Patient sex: M
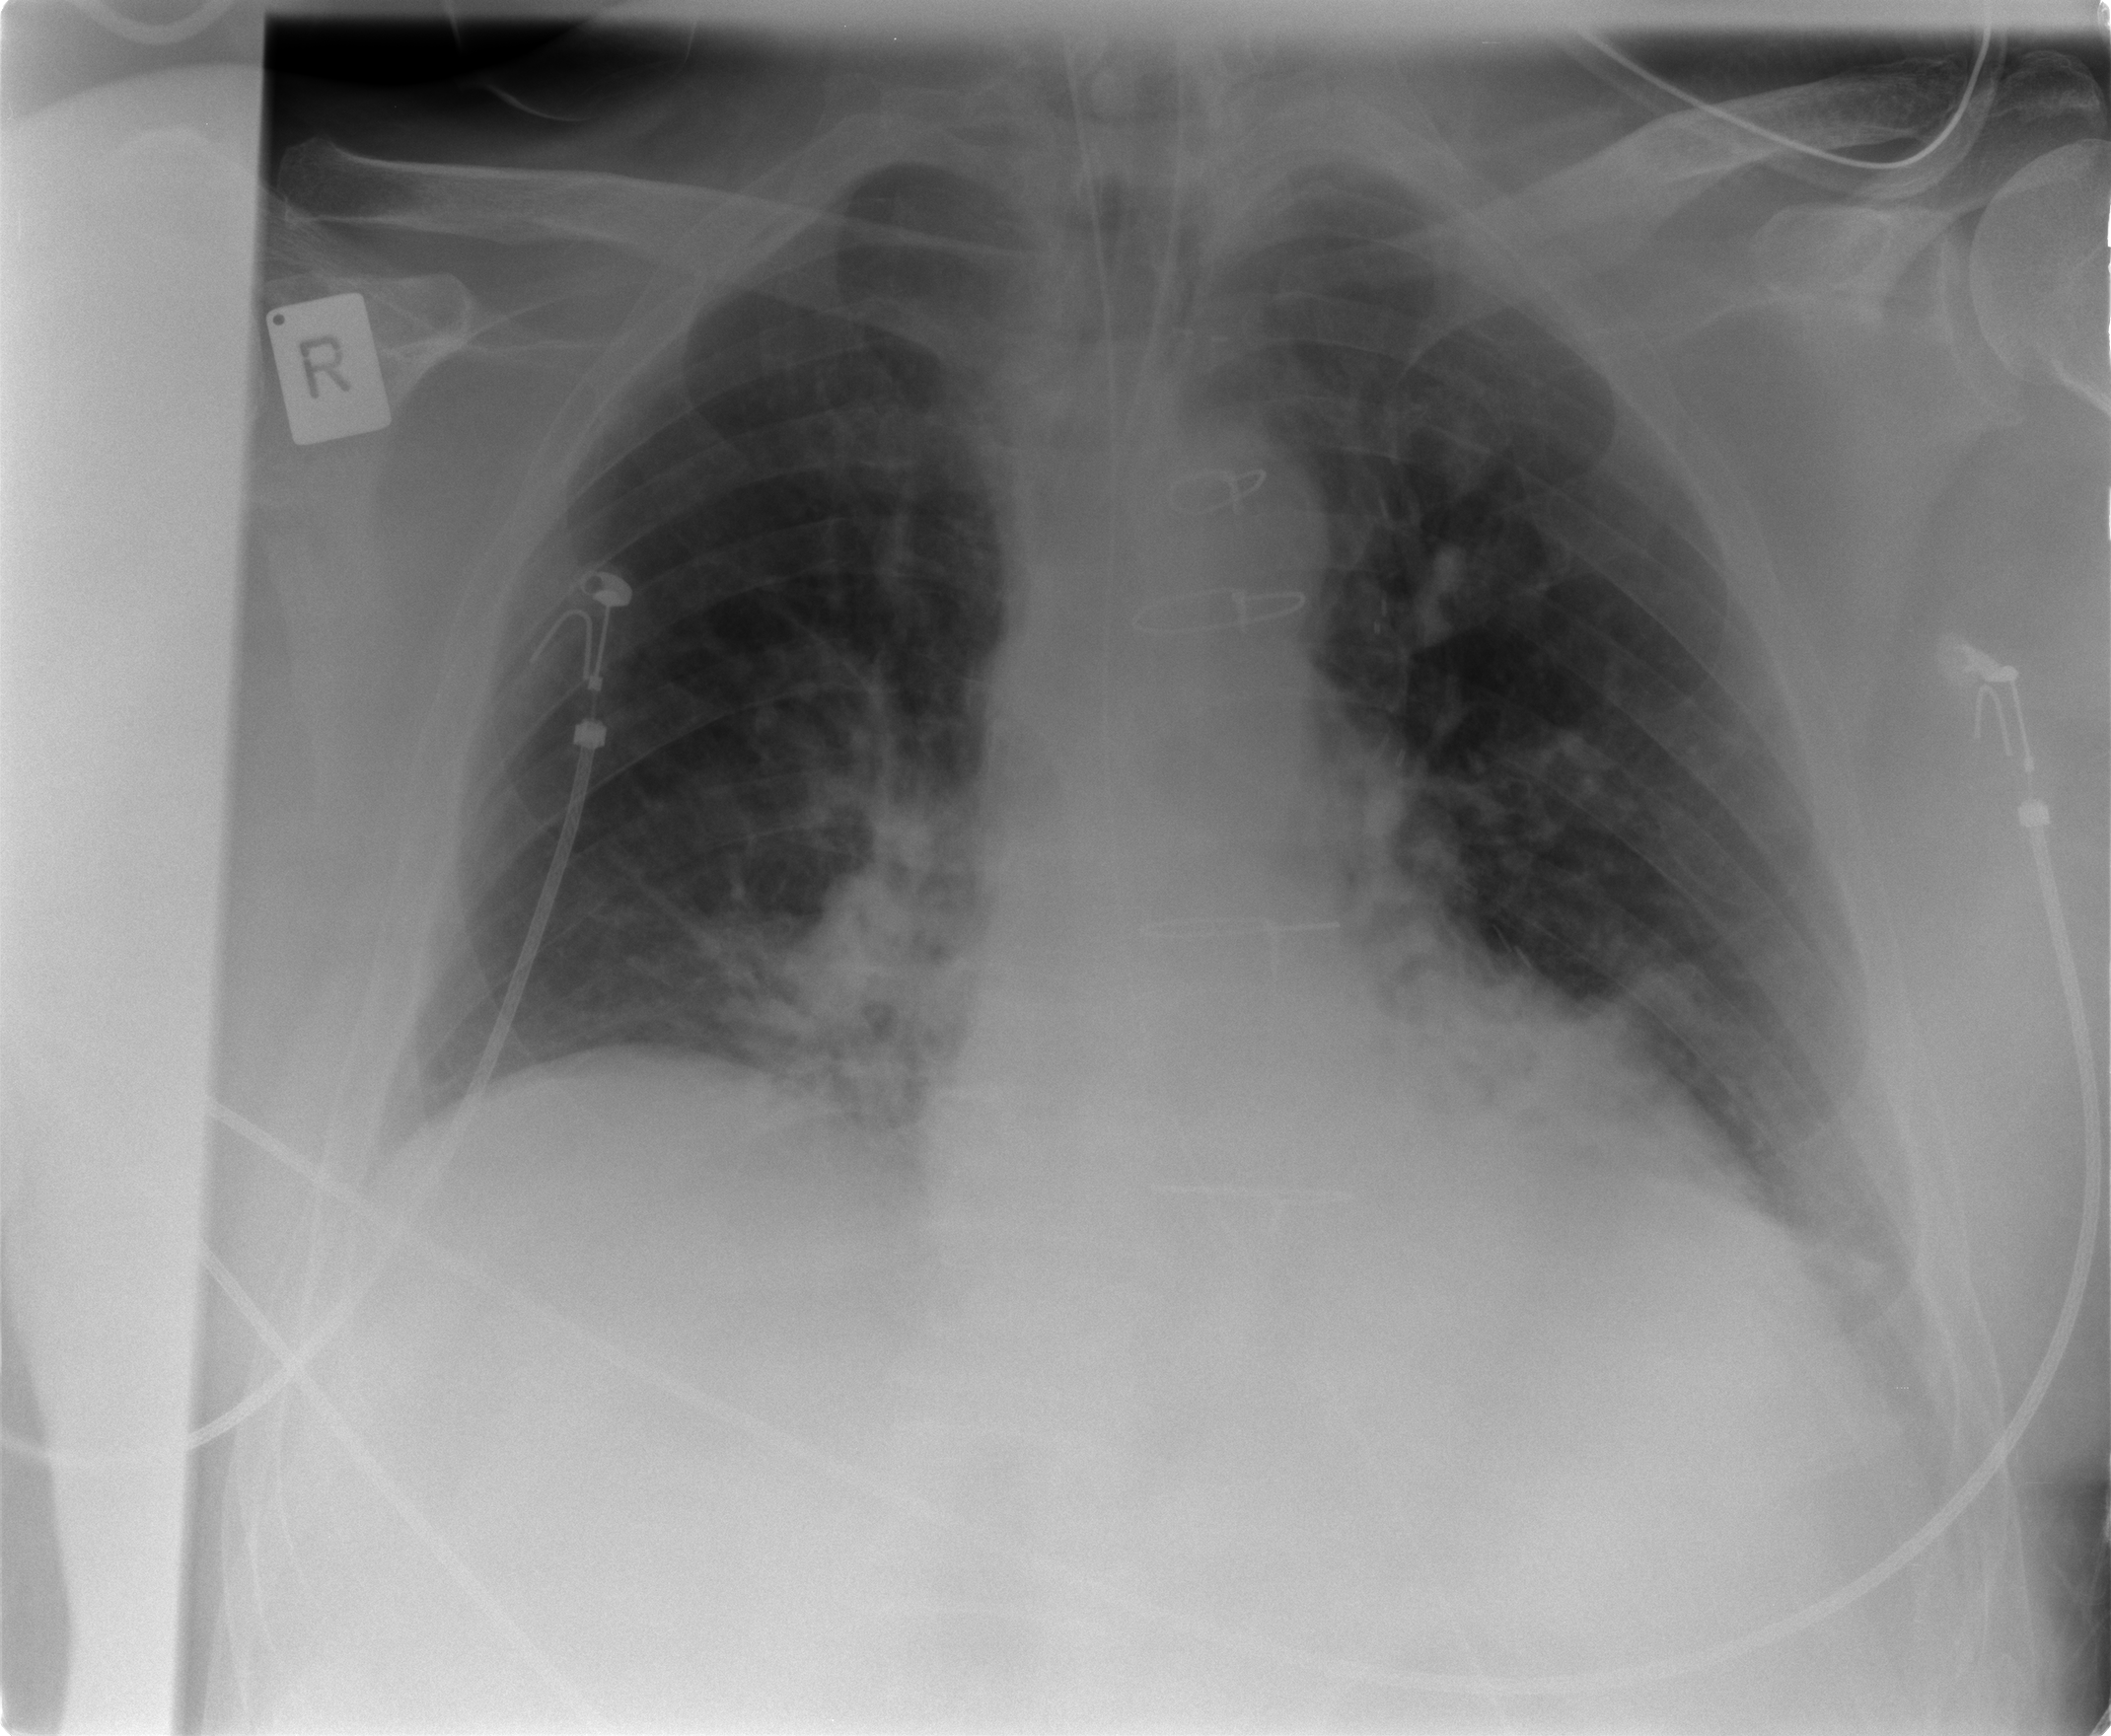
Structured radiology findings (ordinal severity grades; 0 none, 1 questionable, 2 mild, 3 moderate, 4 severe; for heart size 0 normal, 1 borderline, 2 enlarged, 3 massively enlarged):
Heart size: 1
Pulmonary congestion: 1
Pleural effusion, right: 0
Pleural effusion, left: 1
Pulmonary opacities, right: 1
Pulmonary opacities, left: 1
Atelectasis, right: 2
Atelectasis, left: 1